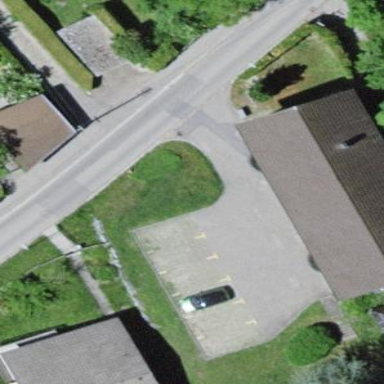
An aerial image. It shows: Parking area.